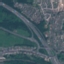
Land use / land cover: Highway